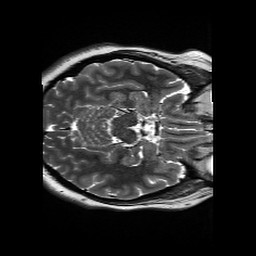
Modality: T2w
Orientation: axial
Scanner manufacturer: siemens
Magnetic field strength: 3 T
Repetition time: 13.52 s
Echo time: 0.088 s